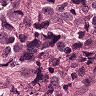
Metastatic tissue present: yes